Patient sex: F
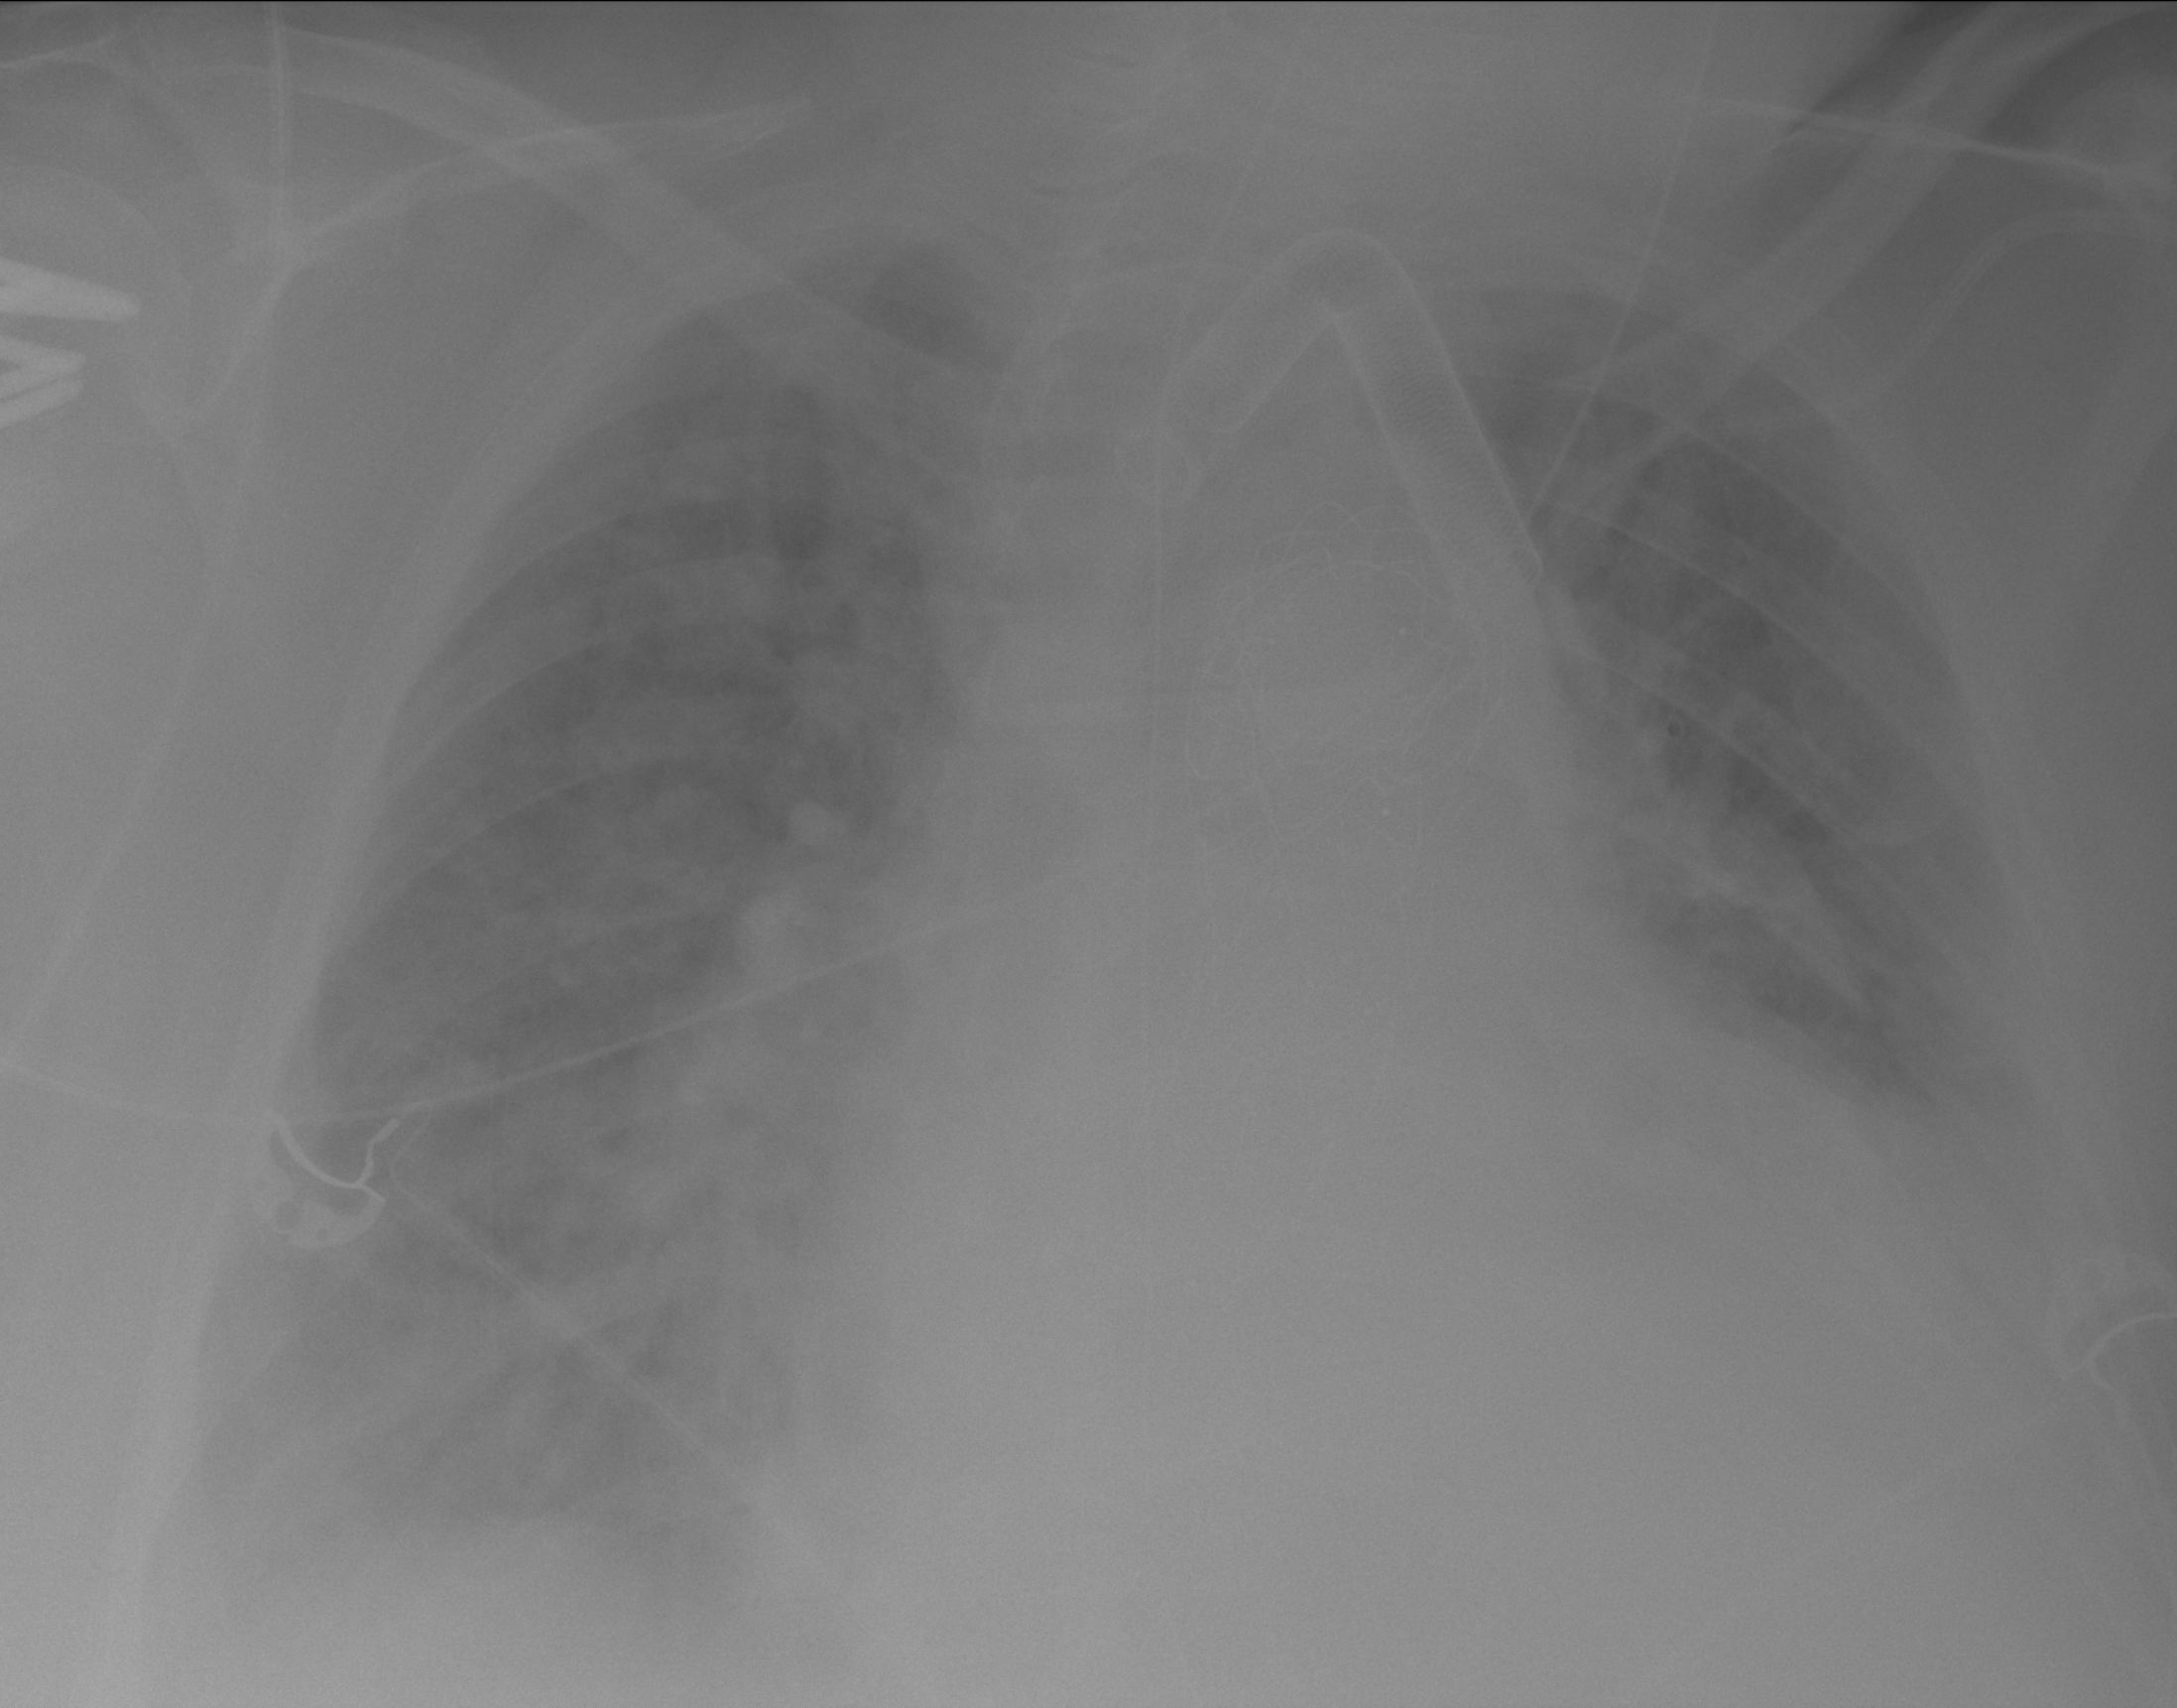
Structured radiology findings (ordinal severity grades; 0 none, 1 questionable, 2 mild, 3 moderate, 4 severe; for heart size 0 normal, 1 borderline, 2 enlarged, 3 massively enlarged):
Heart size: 2
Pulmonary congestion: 0
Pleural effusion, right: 2
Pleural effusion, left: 3
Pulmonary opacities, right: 2
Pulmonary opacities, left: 1
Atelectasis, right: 3
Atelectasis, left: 3